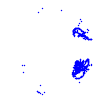
Particle: kaon